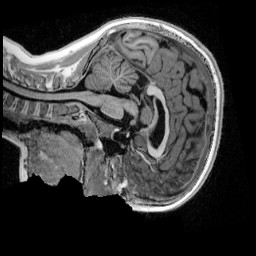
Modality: UNIT1_denoised
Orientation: sagittal
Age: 9
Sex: female
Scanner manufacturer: siemens
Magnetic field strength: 3 T
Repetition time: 4 s
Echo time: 0.00303 s